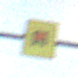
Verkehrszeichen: KennzeichnungspflichtigeFahrzeugeGefaehrlicheGueterOhnePfeilsymbol
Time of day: SunriseSunset
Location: Outdoor (Nature)
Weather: PartlyCloudy
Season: NotSpecified
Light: Natural